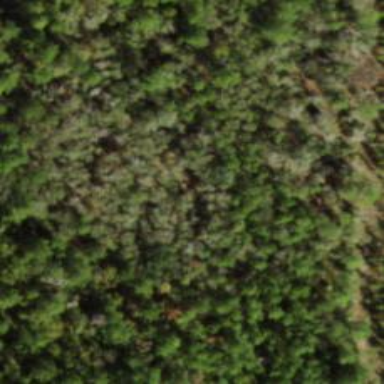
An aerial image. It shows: Mixed woodland area with various types of leaves.